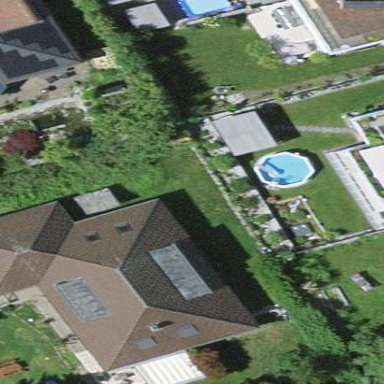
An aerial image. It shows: Residential building.